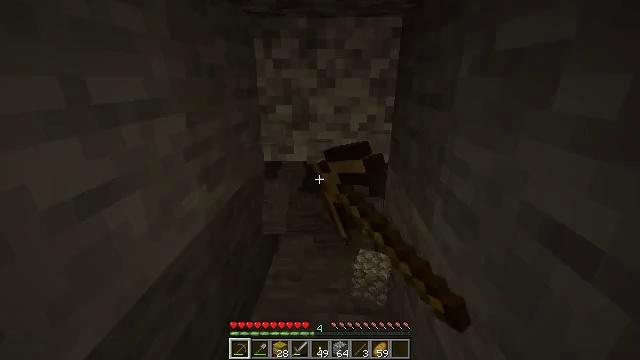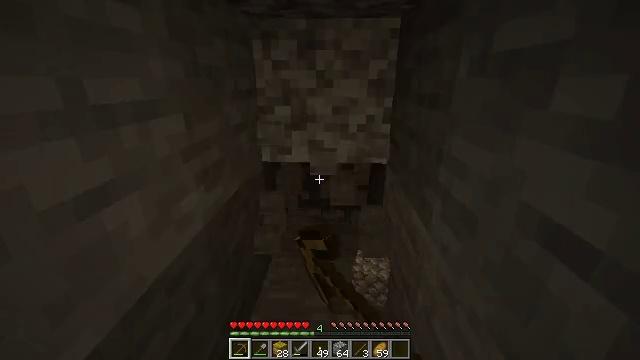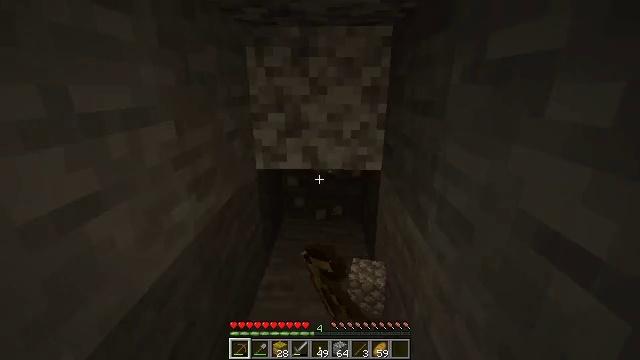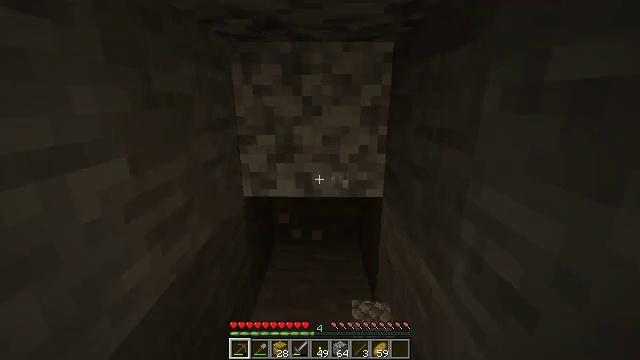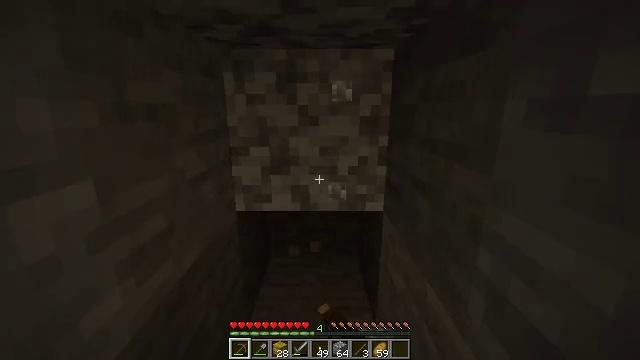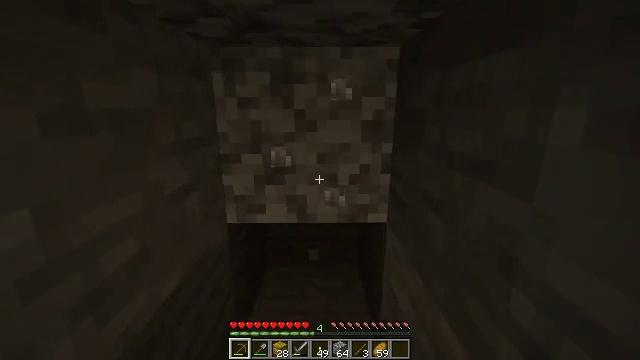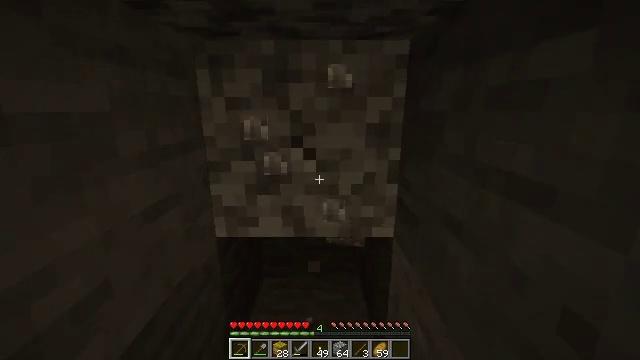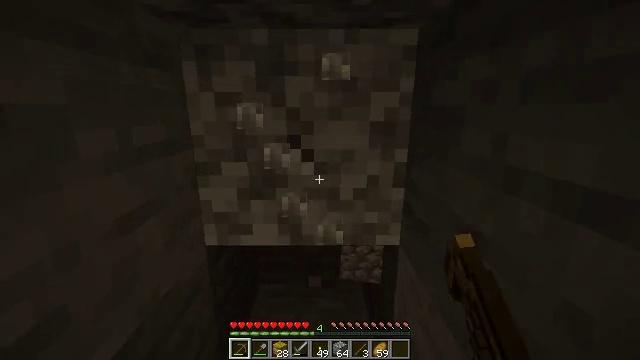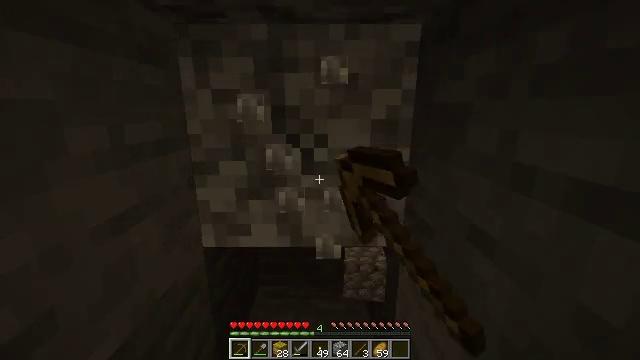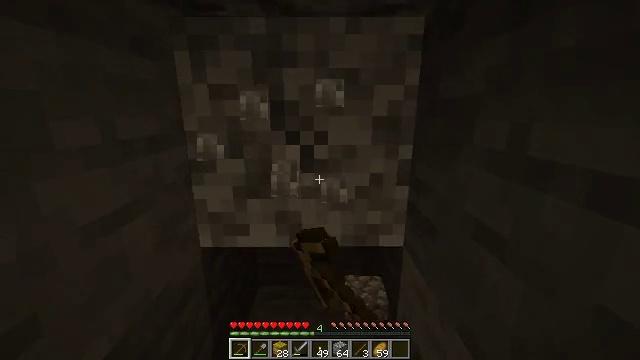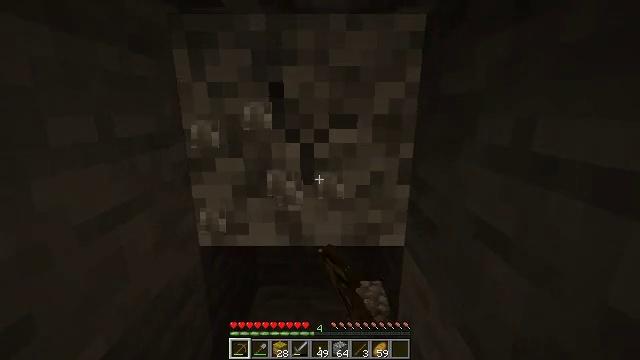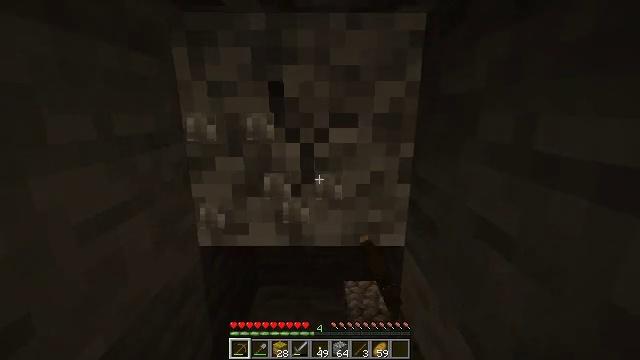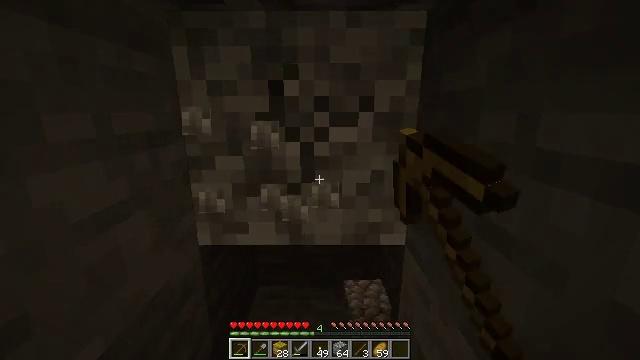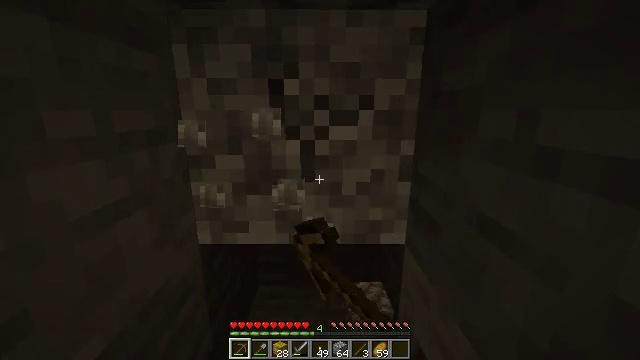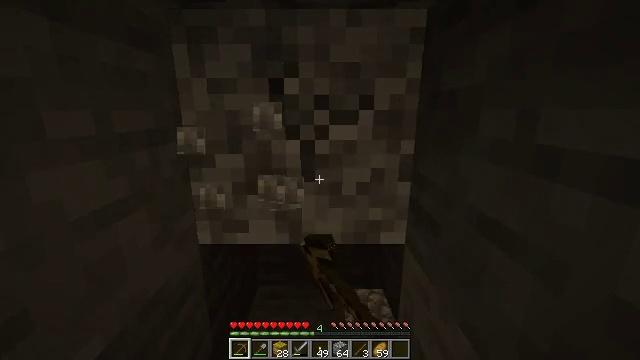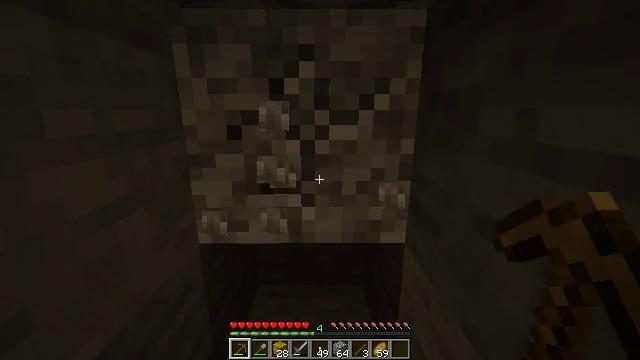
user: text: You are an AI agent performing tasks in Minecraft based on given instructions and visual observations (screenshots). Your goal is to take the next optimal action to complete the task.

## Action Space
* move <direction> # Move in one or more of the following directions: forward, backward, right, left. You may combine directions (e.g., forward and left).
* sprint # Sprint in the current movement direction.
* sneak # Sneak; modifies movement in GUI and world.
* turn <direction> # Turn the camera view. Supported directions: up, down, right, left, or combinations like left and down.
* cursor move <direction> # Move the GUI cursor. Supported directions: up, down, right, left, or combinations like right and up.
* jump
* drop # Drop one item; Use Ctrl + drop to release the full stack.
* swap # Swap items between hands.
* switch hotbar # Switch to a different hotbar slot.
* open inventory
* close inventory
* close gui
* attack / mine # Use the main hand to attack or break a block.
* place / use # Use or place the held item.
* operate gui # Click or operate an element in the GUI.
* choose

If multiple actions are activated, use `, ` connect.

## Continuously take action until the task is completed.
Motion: motion action
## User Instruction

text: Gather diorite by holding left button.
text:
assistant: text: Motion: attack / mine
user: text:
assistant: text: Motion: move forward, turn right and up, attack / mine
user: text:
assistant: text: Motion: move forward, turn right and up, attack / mine
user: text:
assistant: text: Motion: move forward, turn up, attack / mine
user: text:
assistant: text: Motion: move forward, attack / mine
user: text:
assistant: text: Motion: attack / mine
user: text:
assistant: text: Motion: attack / mine
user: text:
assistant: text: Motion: attack / mine
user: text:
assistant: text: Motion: attack / mine
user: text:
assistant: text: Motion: attack / mine
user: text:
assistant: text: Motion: attack / mine
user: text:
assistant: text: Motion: attack / mine
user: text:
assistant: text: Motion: attack / mine
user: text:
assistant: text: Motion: attack / mine
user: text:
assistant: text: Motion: attack / mine
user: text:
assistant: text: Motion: attack / mine
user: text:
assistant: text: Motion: attack / mine
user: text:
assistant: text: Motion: attack / mine
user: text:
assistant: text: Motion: attack / mine
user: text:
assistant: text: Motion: attack / mine
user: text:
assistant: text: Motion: attack / mine
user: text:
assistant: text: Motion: attack / mine
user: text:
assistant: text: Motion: attack / mine
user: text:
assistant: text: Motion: attack / mine
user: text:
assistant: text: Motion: attack / mine
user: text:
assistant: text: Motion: attack / mine
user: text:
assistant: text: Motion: turn up, attack / mine
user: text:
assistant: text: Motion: turn up, attack / mine
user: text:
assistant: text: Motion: attack / mine
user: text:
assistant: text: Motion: attack / mine